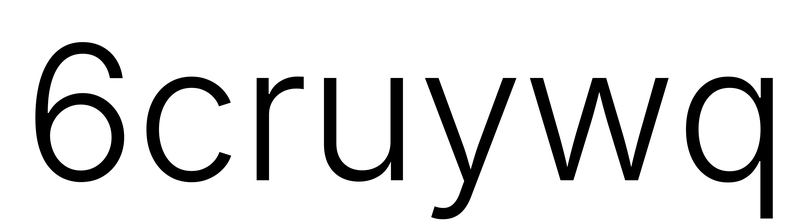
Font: Inter_Light